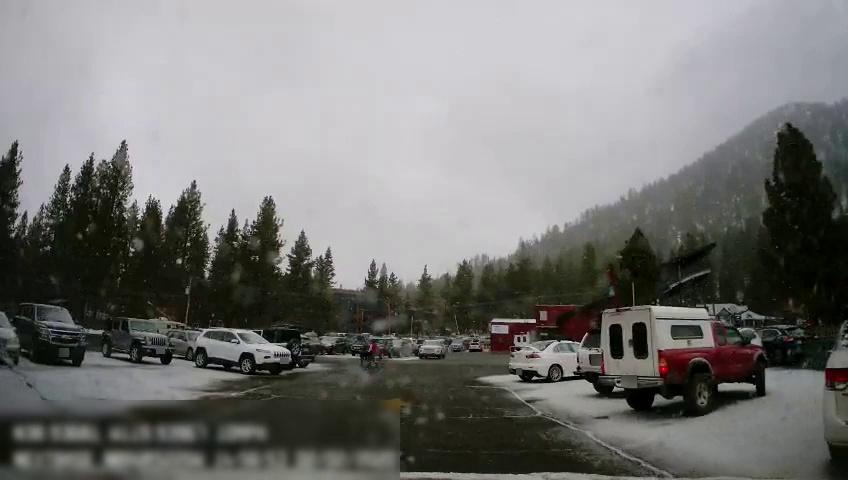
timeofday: Day
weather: Snowy
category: Vehicles | SUV
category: Vehicles | SUV
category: Vehicles | SUV
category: Vehicles | Car
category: Vehicles | SUV
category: Vehicles | SUV
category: Vehicles | SUV
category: Vehicles | Car
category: Vehicles | Car
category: Vehicles | SUV
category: Vehicles | Van
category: Vehicles | Car
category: Vehicles | SUV
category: Vehicles | SUV
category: Vehicles | Truck
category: Vehicles | Car
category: Vehicles | Car
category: Vehicles | Car
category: Drivable Space
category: Pedestrians
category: Pedestrians